Field crop: maize
Growth stage: 2
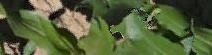
Species: maize